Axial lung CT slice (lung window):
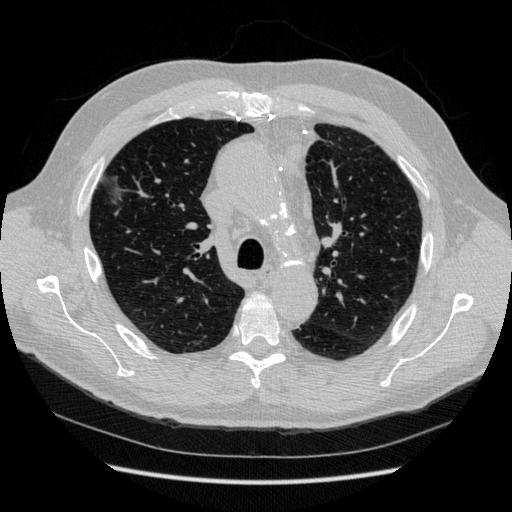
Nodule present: yes
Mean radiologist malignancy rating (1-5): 3